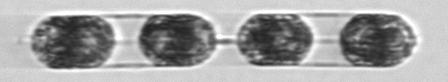
Label: Hemiaulus